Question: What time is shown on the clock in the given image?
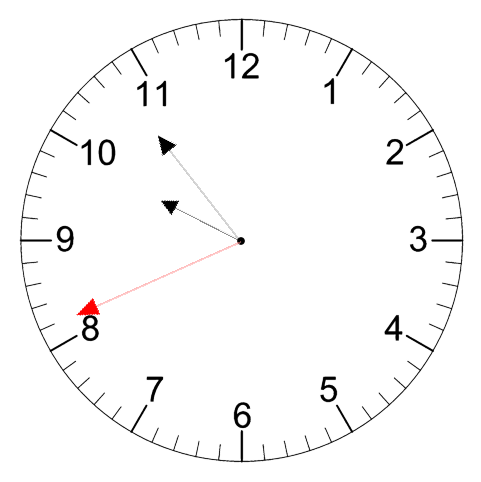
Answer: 09:53:41